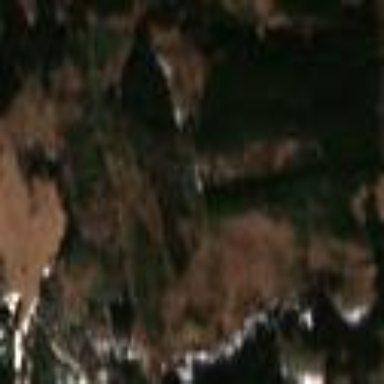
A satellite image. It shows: Clearcut logging area with scrub vegetation surrounding it.